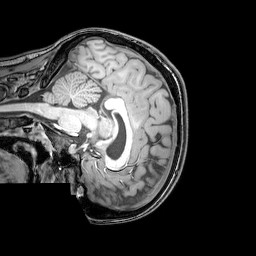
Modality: T1w
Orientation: sagittal
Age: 21
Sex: female
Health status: healthy
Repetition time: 0.081 s
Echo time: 0.037 s